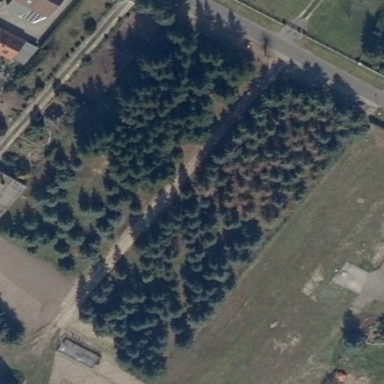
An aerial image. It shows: Forest area.